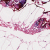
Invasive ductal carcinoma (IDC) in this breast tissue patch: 0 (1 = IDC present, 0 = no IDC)